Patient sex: F
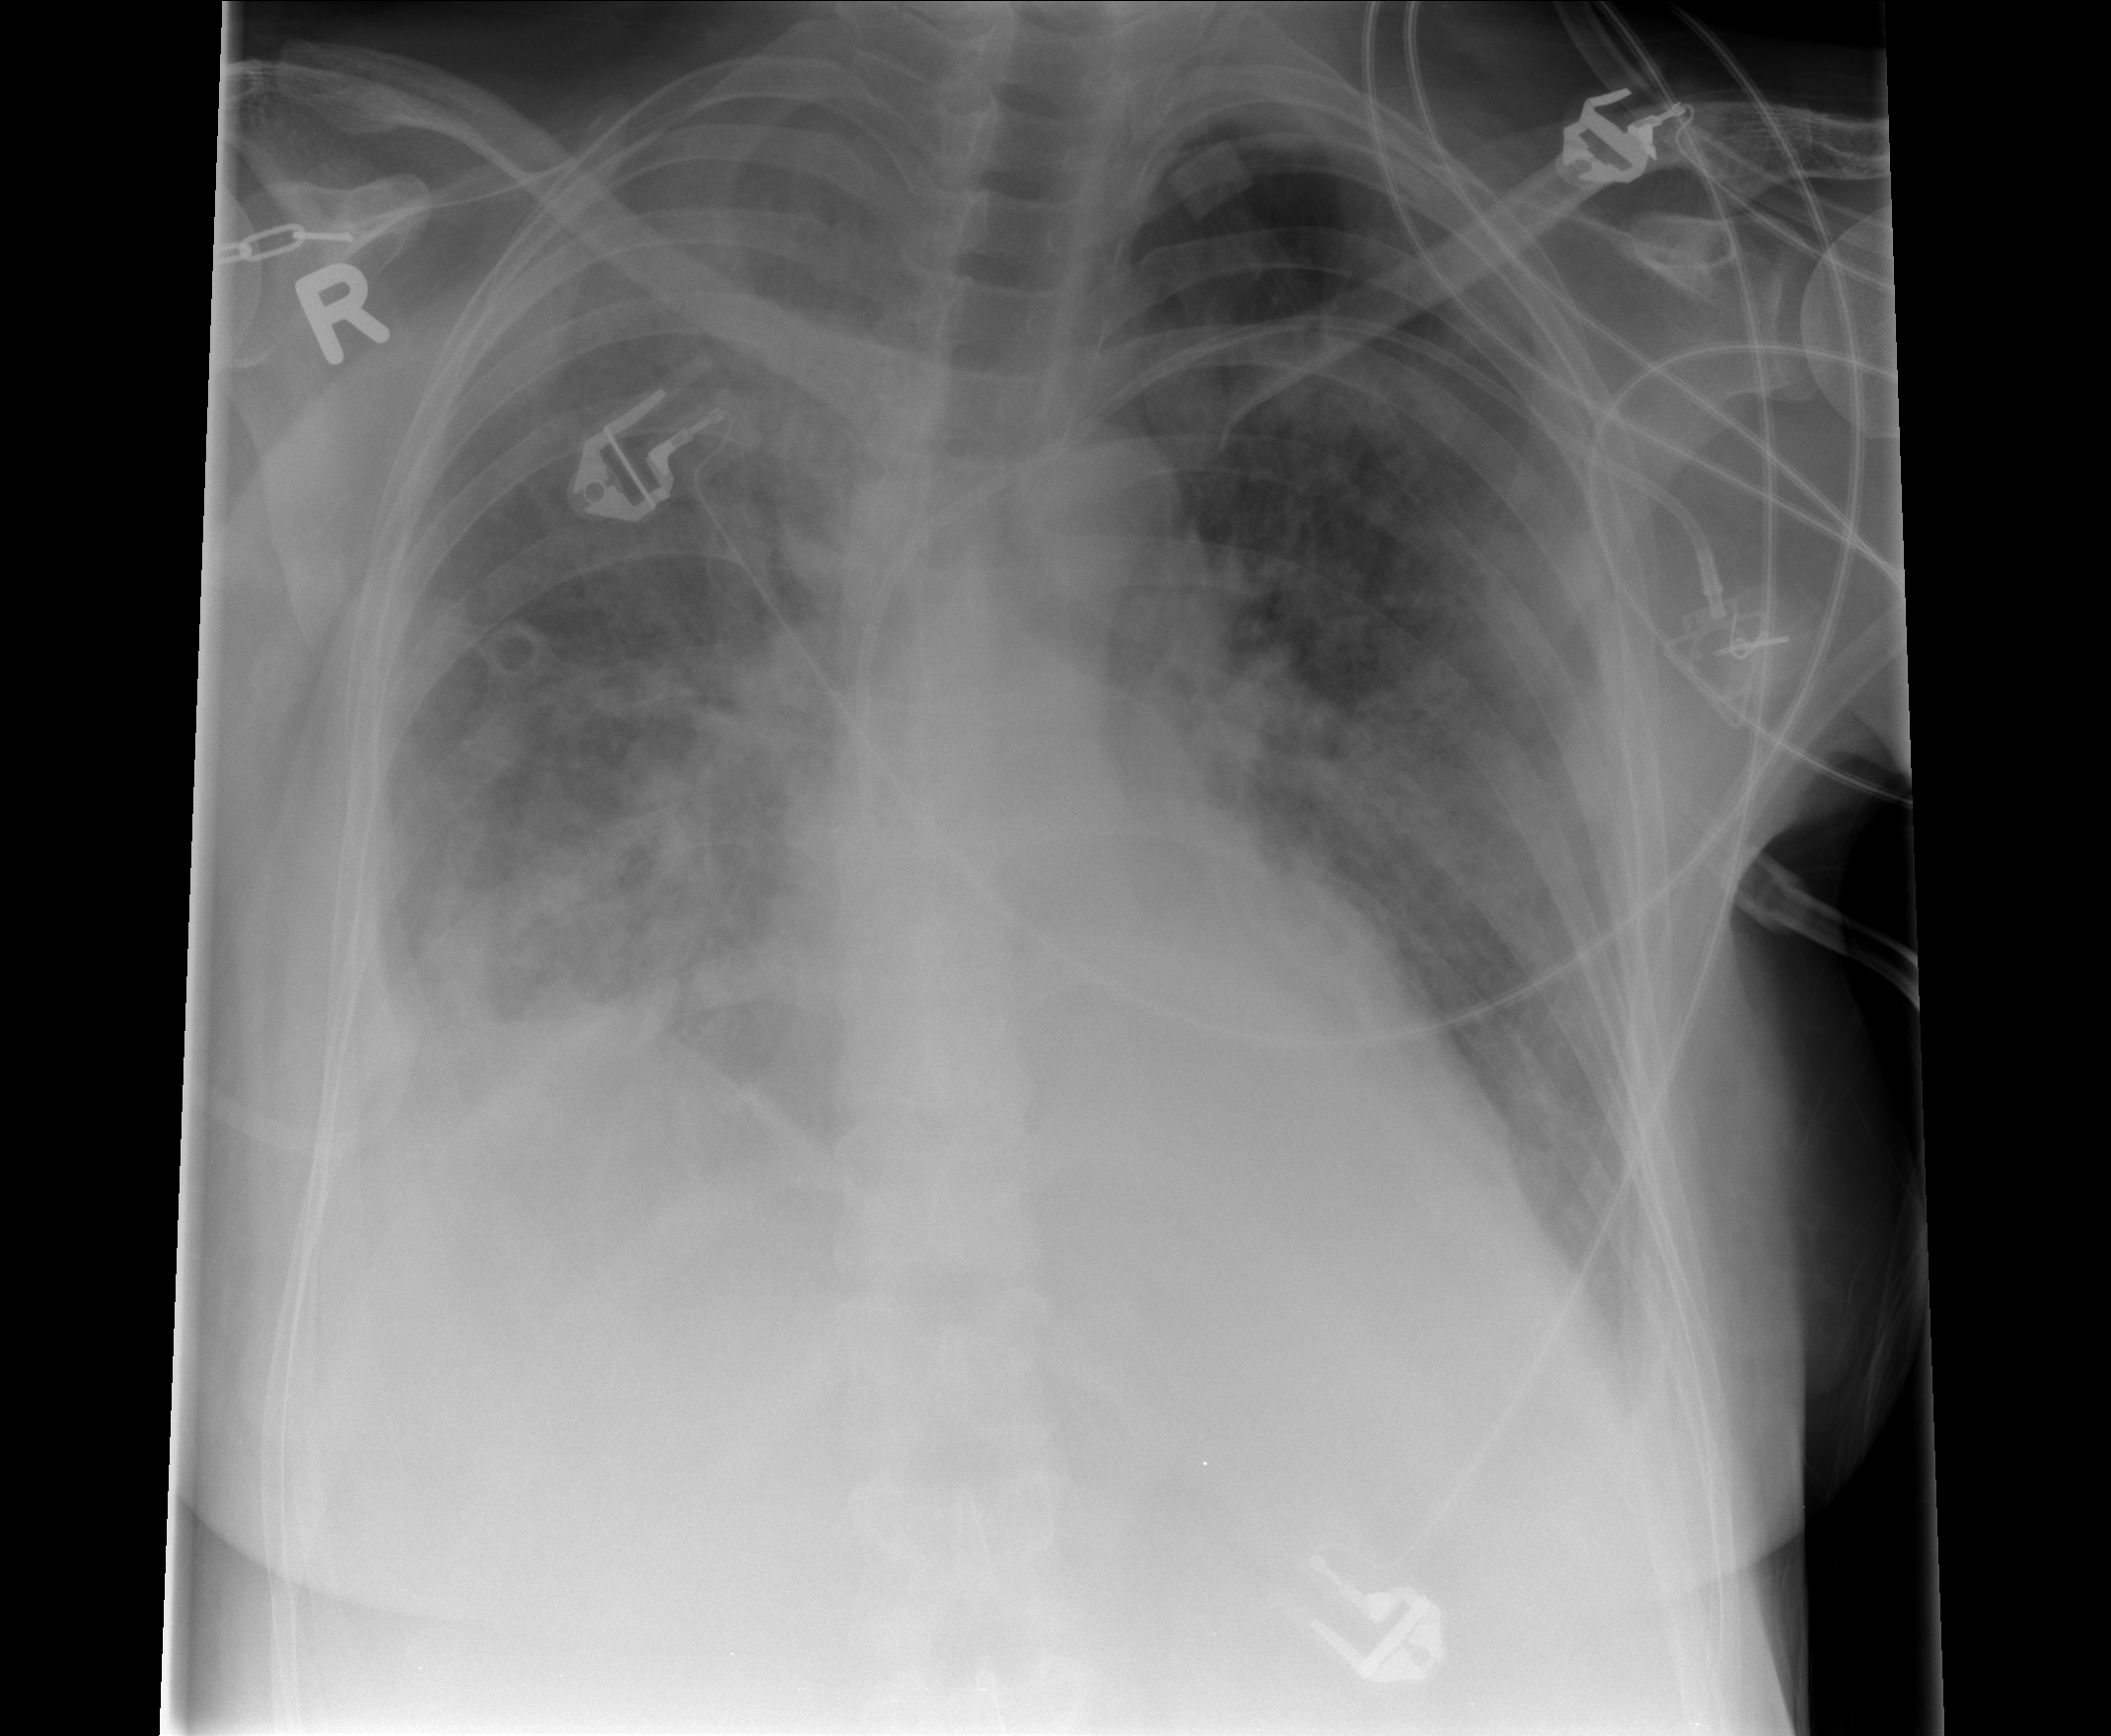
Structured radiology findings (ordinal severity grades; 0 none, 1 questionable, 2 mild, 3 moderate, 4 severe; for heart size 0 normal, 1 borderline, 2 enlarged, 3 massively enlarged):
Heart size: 2
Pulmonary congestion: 3
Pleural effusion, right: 2
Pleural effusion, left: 1
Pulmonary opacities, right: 3
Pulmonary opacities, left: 2
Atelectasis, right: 3
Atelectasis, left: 3